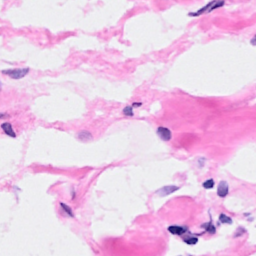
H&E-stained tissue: Breast